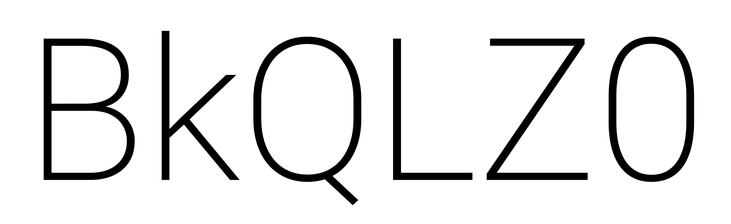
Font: Roboto_ExtraLight